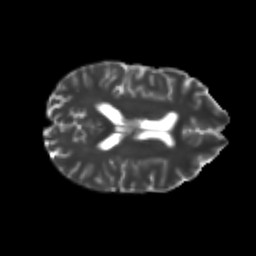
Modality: T2w
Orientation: axial
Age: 24
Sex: male
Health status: healthy
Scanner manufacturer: philips
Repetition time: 7.385 s
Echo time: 0.08599 s